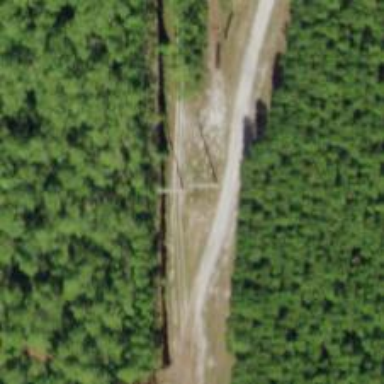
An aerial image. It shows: Power pole.